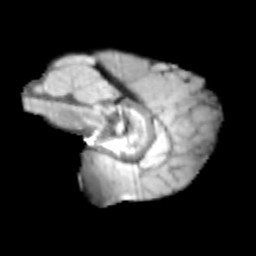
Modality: T2w
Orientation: sagittal
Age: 11
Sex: male
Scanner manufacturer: siemens
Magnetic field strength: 3 T
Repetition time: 3.8 s
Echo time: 0.07 s